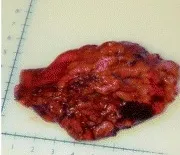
B; Hypertrophied right adrenal gland (weight 41.8 grams, normal adrenal weight 4 - 6 grams).
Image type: medical_photograph (other_medical_photograph)